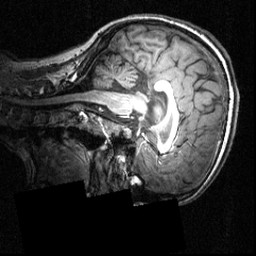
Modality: T1w
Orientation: sagittal
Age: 19
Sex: female
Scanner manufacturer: siemens
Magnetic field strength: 3.951 T
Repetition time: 1.5 s
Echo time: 0.00335 s